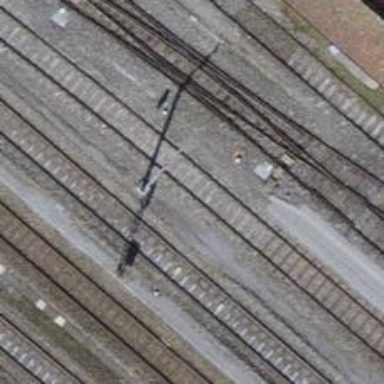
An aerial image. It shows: Siding railway line with electrified contact line for the trains.